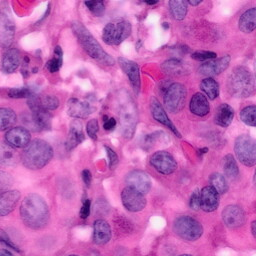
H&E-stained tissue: Pancreatic